Question: Why do I get this warning in Xcode?

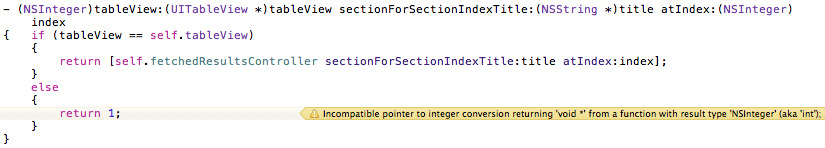
Answer: Xcode expects return statement at the end of the function
it is better to do something like this:
NSInteger *myInt = nil;
'''
//your if statement where you changing "myInt" instead of returning
'''
return myInt